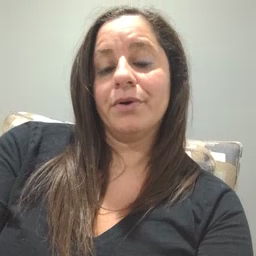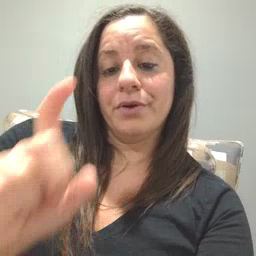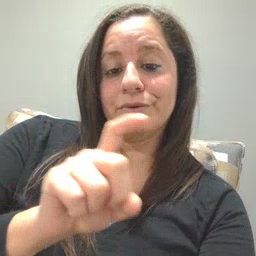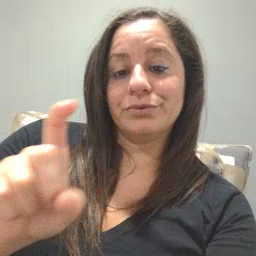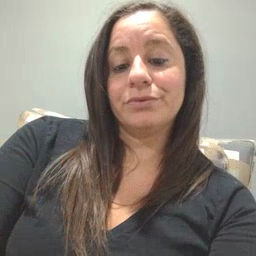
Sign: closet